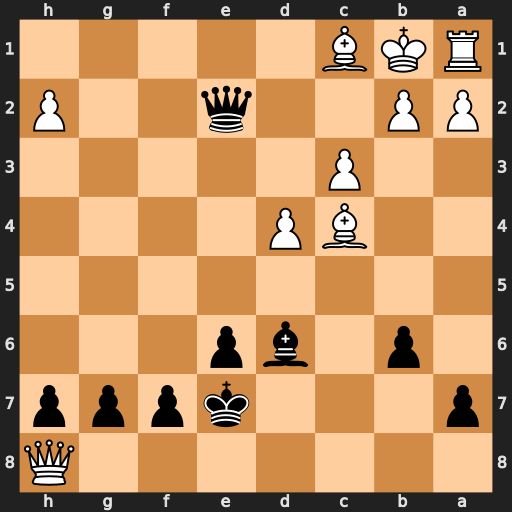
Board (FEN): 7Q/p3kppp/1p1bp3/8/2BP4/2P5/PP2q2P/RKB5
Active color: b
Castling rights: -
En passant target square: -
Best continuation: Qe4+ Bd3 Qxd3#